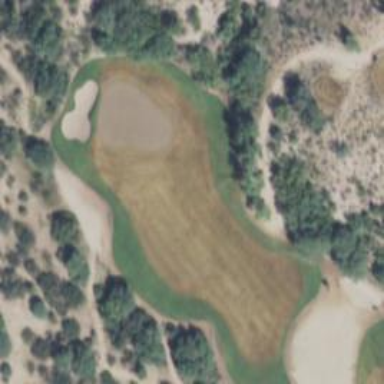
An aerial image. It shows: Golf rough area.